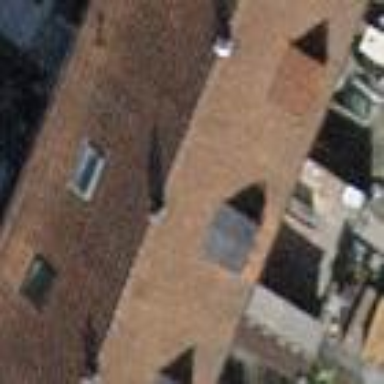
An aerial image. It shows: Building with tile roof.